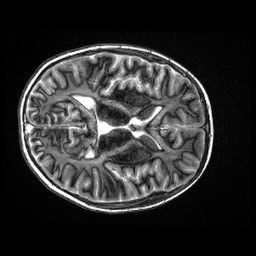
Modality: MP2RAGE
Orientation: axial
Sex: male
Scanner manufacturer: siemens
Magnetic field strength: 3 T
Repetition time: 5 s
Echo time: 0.00368 s